Question: I need to Drag and Drop multiple items inside my 'Tlistbox'.
The code which I am referring to is
'''
var
StartingPoint : TPoint;
implementation
...
procedure TForm1.FormCreate(Sender: TObject) ;
begin
ListBox1.DragMode := dmAutomatic;
end;
procedure TForm1.ListBox1DragDrop(Sender, Source: TObject; X, Y: Integer) ;
var
DropPosition, StartPosition: Integer;
DropPoint: TPoint;
begin
DropPoint.X := X;
DropPoint.Y := Y;
with Source as TListBox do
begin
StartPosition := ItemAtPos(StartingPoint,True) ;
DropPosition := ItemAtPos(DropPoint,True) ;
Items.Move(StartPosition, DropPosition) ;
end;
end;
procedure TForm1.ListBox1DragOver(Sender, Source: TObject; X, Y: Integer; State: TDragState; var Accept: Boolean) ;
begin
Accept := Source = ListBox1;
end;
procedure TForm1.ListBox1MouseDown(Sender: TObject; Button: TMouseButton;
Shift: TShiftState; X, Y: Integer) ;
begin
StartingPoint.X := X;
StartingPoint.Y := Y;
end;
'''
<URL>.
It works fine but what I need to achieve is like this
.
Why I want this is because there is certain order that corresponds to these listbox items.
So instead of just having manually select each item and drag drop it,I want to enable multiple drag drop.
Any views on how can I achieve this is appreciated.
Also can suggest the use of other components if the following is possible using the same.
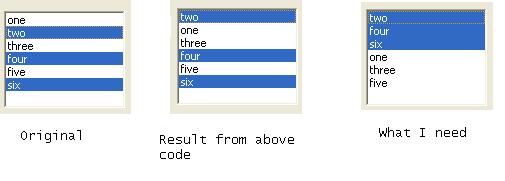
Answer: This is surprisingly tricky to do well (see my first revision of this answer for an example of how to get it wrong).
Here's a rather easy to understand approach that solves the problem by:
1. Removing all selected items from the list and storing them in a temporary string list.
2. Re-adds the items to the list starting at the target index.
3. Re-selects each re-added item.
'''
procedure TForm1.ListBox1DragDrop(Sender, Source: TObject; X, Y: Integer);
var
ListBox: TListBox;
i, TargetIndex: Integer;
SelectedItems: TStringList;
begin
Assert(Source=Sender);
ListBox := Sender as TListBox;
TargetIndex := ListBox.ItemAtPos(Point(X, Y), False);
if TargetIndex<>-1 then
begin
SelectedItems := TStringList.Create;
try
ListBox.Items.BeginUpdate;
try
for i := ListBox.Items.Count-1 downto 0 do
begin
if ListBox.Selected[i] then
begin
SelectedItems.AddObject(ListBox.Items[i], ListBox.Items.Objects[i]);
ListBox.Items.Delete(i);
if i<TargetIndex then
dec(TargetIndex);
end;
end;
for i := SelectedItems.Count-1 downto 0 do
begin
ListBox.Items.InsertObject(TargetIndex, SelectedItems[i], SelectedItems.Objects[i]);
ListBox.Selected[TargetIndex] := True;
inc(TargetIndex);
end;
finally
ListBox.Items.EndUpdate;
end;
finally
SelectedItems.Free;
end;
end;
end;
'''
Now, it is possible to do this with a series of calls to 'Move' but it's hard to get it right. Each time you make a move all the indices of the selected items change. The approach I give above is my preferred method for solving this problem. Incidentally I recently worked on exactly the same problem in the context of a tree view and it's quite tricky there too!